Interaction volume radius: 10 \u00c5
Interaction volume height: 10 \u00c5
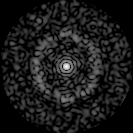
Disorder parameter: 0.8313